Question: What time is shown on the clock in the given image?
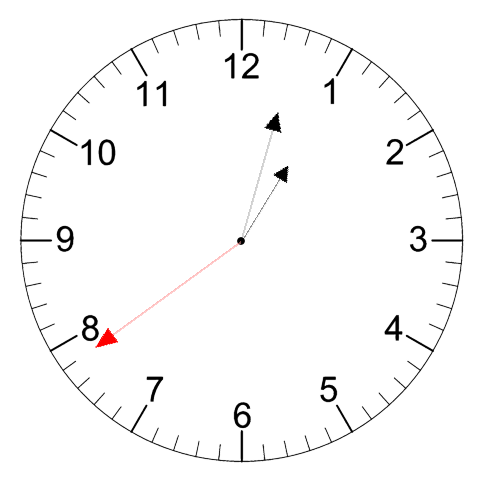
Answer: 01:02:39